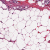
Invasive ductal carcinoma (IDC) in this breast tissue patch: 0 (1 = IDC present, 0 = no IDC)